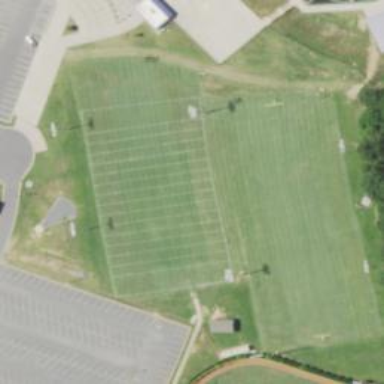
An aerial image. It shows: Grass pitch designated for American football in leisure land area.